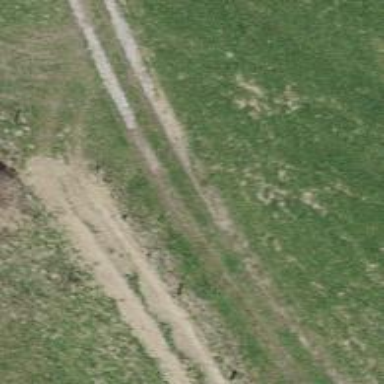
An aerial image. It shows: Gravel track with track type of grade3.